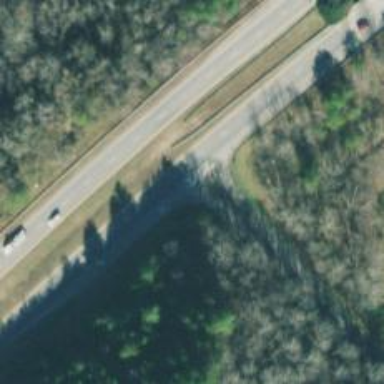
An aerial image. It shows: Asphalt trunk link road.